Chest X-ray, PA view. Patient: 79 years old, sex M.
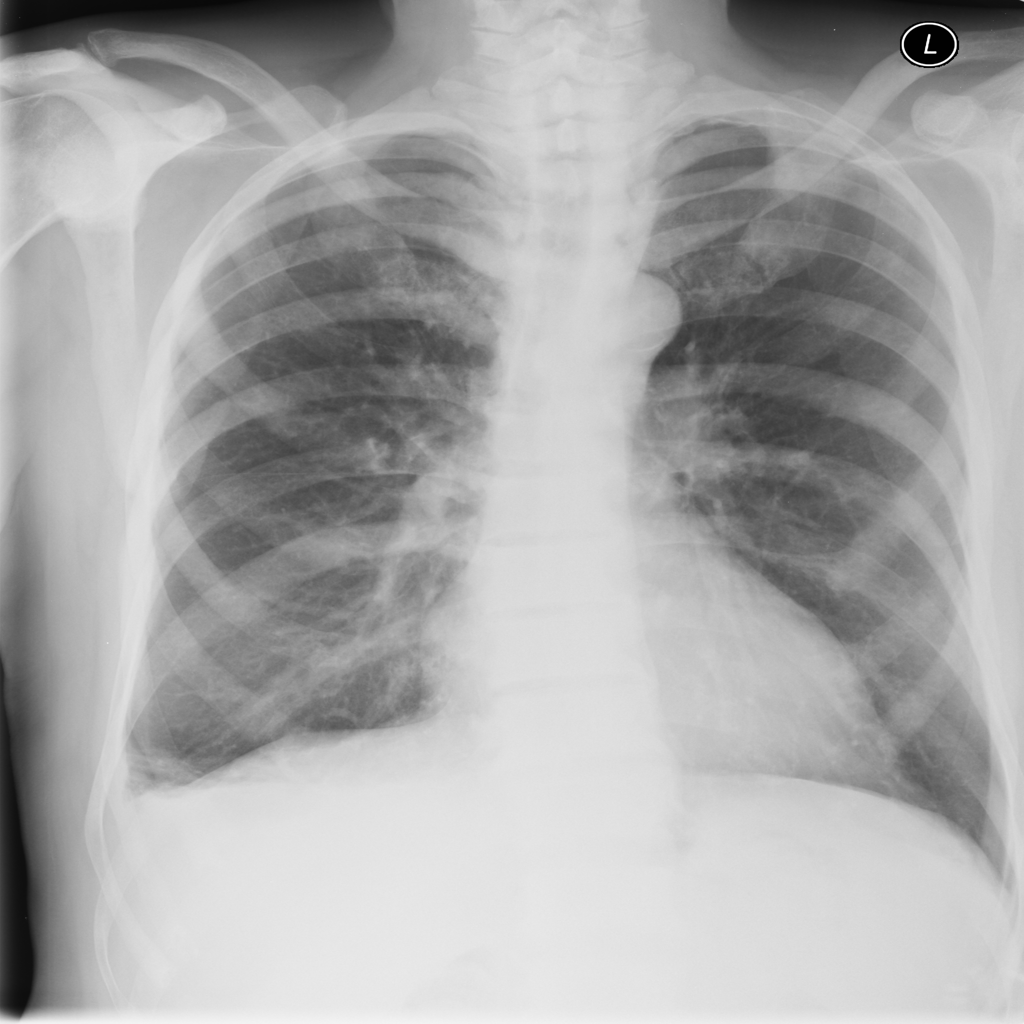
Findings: No Finding